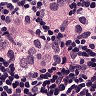
Metastatic tissue present: yes